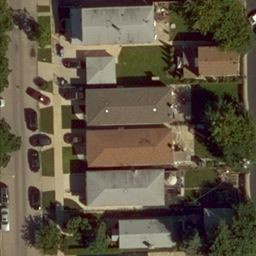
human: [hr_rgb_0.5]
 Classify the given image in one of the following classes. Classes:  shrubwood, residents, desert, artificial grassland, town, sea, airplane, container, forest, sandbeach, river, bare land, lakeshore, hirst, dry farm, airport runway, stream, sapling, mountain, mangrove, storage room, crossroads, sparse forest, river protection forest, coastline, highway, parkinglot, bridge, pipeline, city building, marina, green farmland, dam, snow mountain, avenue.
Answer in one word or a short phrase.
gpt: residents